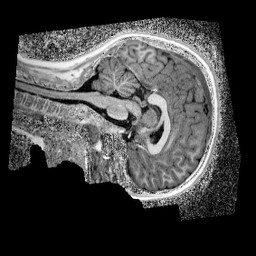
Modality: UNIT1_denoised
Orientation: sagittal
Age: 9
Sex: female
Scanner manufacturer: siemens
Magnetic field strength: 3 T
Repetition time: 4 s
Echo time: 0.00299 s